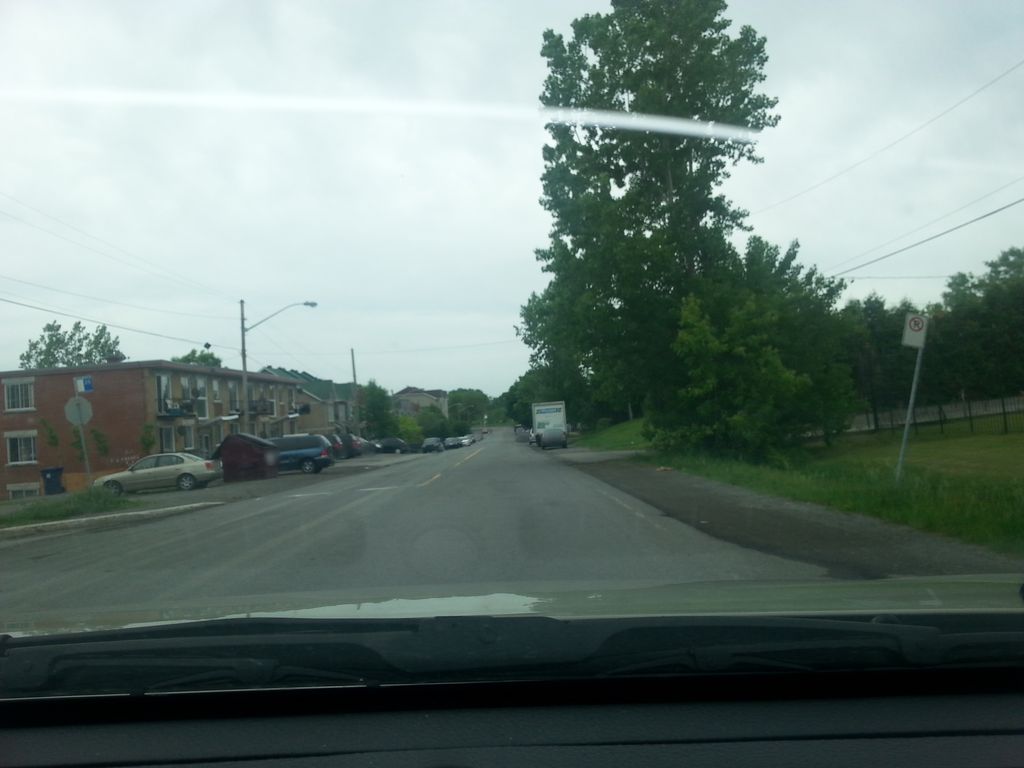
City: montreal